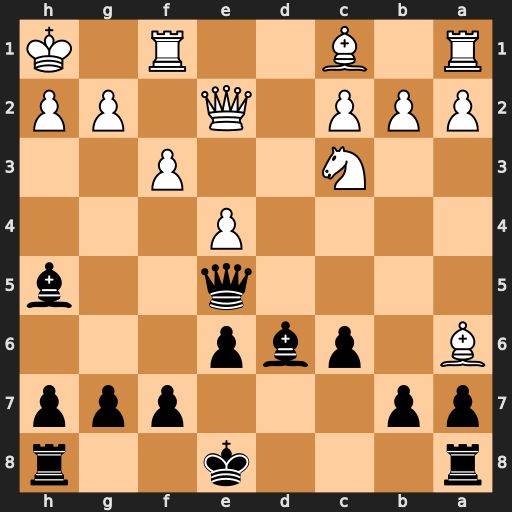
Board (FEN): r3k2r/pp3ppp/B1pbp3/4q2b/4P3/2N2P2/PPP1Q1PP/R1B2R1K
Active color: b
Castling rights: kq
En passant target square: -
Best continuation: Qxh2#